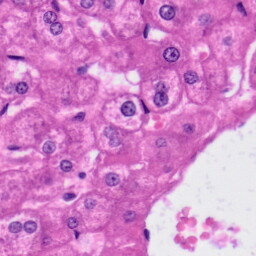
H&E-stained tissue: Liver